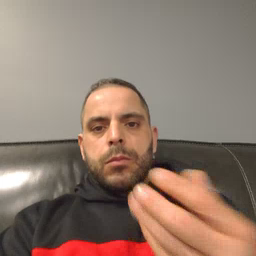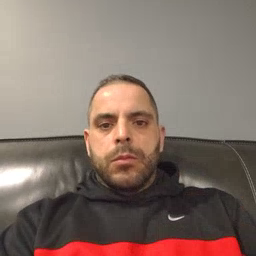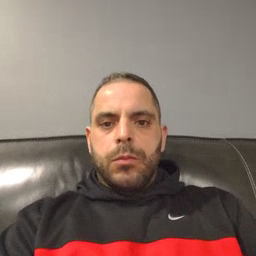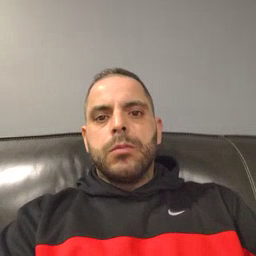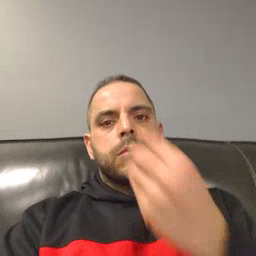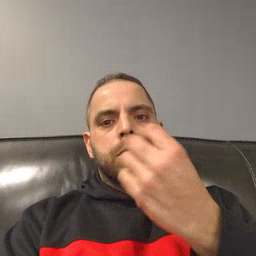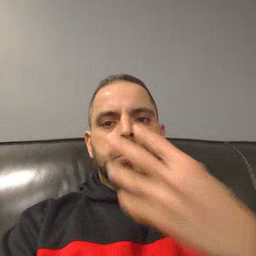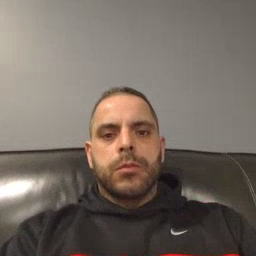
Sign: snack